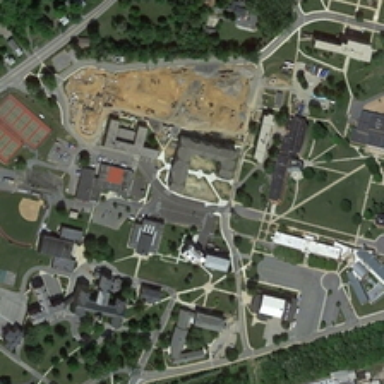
The buildings with gray roofs are surrounded by grassaland .